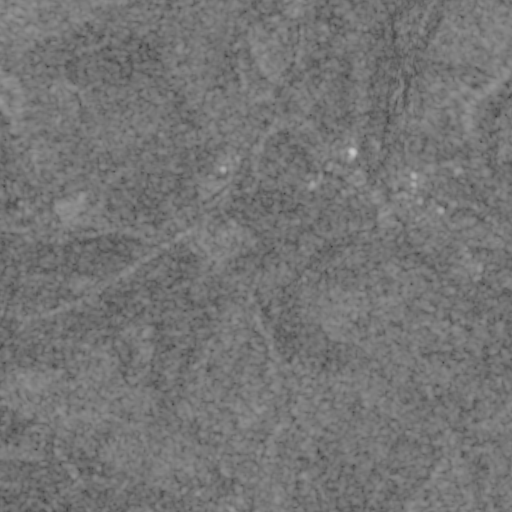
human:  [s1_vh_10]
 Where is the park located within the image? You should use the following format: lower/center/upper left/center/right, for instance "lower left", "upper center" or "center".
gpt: The park is located in the upper right of the image.
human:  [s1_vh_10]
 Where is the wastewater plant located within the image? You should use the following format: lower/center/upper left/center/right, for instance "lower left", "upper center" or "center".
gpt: The wastewater plant is located in the center of the image.
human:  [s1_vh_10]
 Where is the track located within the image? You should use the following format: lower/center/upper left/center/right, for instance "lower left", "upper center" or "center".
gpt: There is no track in the image.

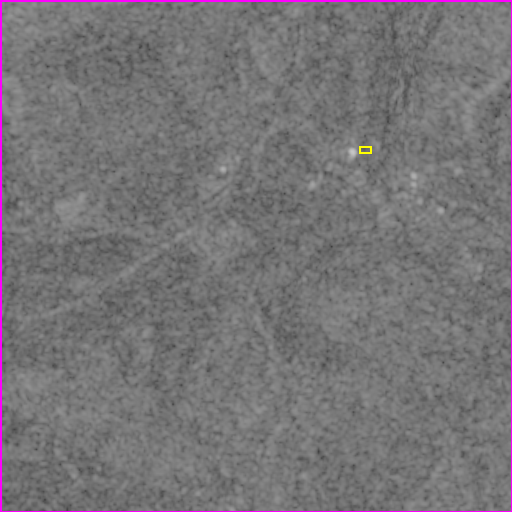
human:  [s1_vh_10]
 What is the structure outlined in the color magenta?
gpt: The structure outlined in magenta is a crop field.
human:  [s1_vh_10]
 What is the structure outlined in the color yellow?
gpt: The structure outlined in yellow is a park.
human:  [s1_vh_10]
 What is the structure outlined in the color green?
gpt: There is no green outline.